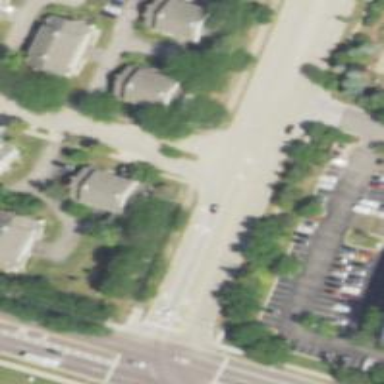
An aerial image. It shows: Road with stop sign.